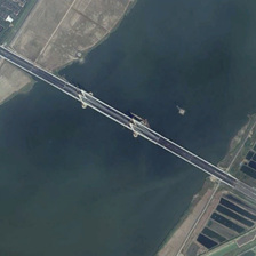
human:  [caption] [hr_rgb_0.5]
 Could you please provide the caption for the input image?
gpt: the cable stayed bridge is across the blue river connecting two cities .

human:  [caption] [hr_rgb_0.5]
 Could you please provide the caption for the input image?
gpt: a double tower stayed cable bridge connects between the both sides of the river  where we can see field and a solar power station .

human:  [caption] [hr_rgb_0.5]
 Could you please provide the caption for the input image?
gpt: the straight bridge spans the river with a beach on its one bank and green space on the other hand .

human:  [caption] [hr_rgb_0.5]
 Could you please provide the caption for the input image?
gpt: the suspension bridge across the brod river .

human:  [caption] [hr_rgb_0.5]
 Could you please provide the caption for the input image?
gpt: some farmlands are in two sides of a river with a bridge over it .